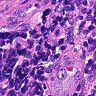
Metastatic tissue present: no